Question: I'm drawing a grid of data in a UIView with 'drawRect', of which I won't know the final size when the UIView is created because the number of columns and rows is dynamic. Sure I could do the calculations before creating the UIView, but that doesn't really make sense, because I'll also be doing those calculations in the UIView subclass, and would rather not have to extract that.
So how do I handle this? Do I init with a very large frame and adjust it after drawRect is done?
I will also be setting this view as the content of a UIScrollView in case its too large to be viewed in the area allotted for it.
The view I'm going to be drawing looks something like this:
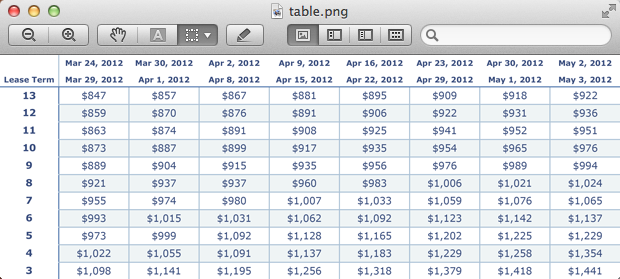
Answer: - 'drawRect:'- - - 'contentSize'
The key concept is: Separate the ideas of "determine how large my view's stuff is" and "draw my view's stuff". Right now, you are doing the size computation while you draw, but you need to be able to do it earlier.
If you want to get fancy, you could look into overriding 'layoutSubviews' in a superview of your view -- that would be a good place to check if the view's desired size has changed, and then update the view's size and the scroll view's 'contentSize'. But it isn't necessary to do that to start.